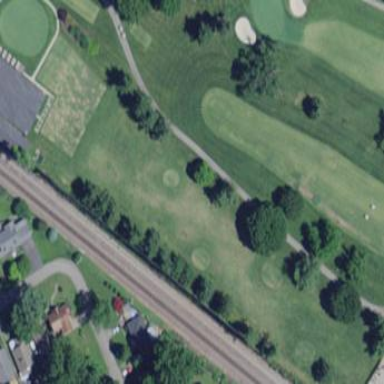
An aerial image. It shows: Grassy area designated as driving range for golf.